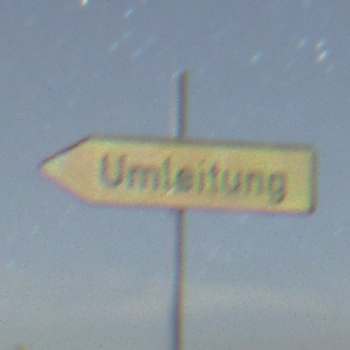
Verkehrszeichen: UmleitungswegweiserLinksweisend
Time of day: Night
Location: Outdoor (Nature)
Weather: Clear
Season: NotSpecified
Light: Natural